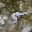
Label: 5